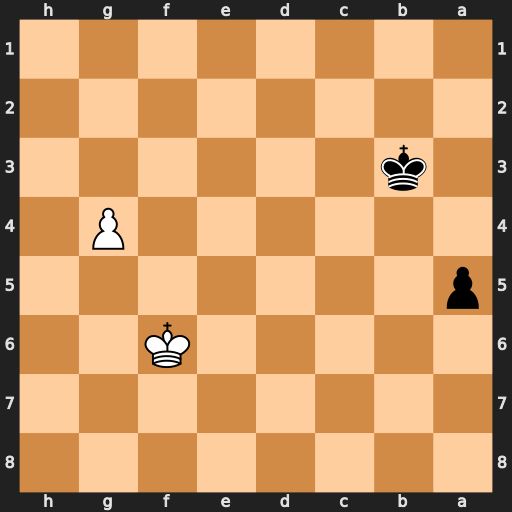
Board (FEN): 8/8/5K2/p7/6P1/1k6/8/8
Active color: b
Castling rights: -
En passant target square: -
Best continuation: a4 Kf7 a3 g5 a2 g6 a1=Q